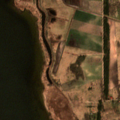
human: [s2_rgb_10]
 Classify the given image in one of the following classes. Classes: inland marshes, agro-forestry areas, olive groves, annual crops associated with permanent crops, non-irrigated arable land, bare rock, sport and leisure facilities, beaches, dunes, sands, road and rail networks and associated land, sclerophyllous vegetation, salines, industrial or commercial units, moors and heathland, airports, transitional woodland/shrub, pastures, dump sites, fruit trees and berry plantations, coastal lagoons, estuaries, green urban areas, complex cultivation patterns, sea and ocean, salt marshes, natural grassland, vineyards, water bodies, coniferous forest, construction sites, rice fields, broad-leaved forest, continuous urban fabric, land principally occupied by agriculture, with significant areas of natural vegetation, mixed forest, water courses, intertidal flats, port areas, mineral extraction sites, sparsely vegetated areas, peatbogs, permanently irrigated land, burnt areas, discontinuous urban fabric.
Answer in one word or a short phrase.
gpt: discontinuous urban fabric, complex cultivation patterns, land principally occupied by agriculture, with significant areas of natural vegetation, inland marshes, coastal lagoons